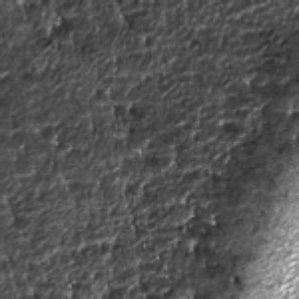
Label: frost